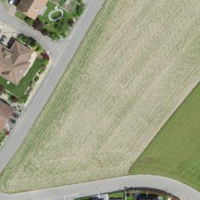
EUNIS habitat code: 52
Species observed at this site:
Milvus milvus
Larus michahellis